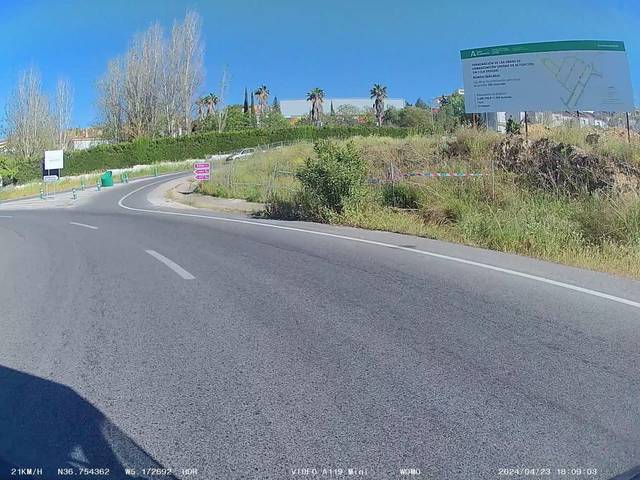
Region: Spain
Coordinates: 36.754, -5.173